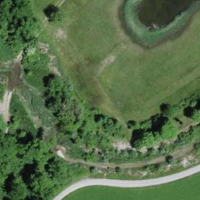
EUNIS habitat code: 50
Species observed at this site:
Epipactis palustris
Euonymus europaeus
Tussilago farfara
Plantago media